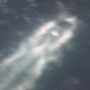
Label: civil